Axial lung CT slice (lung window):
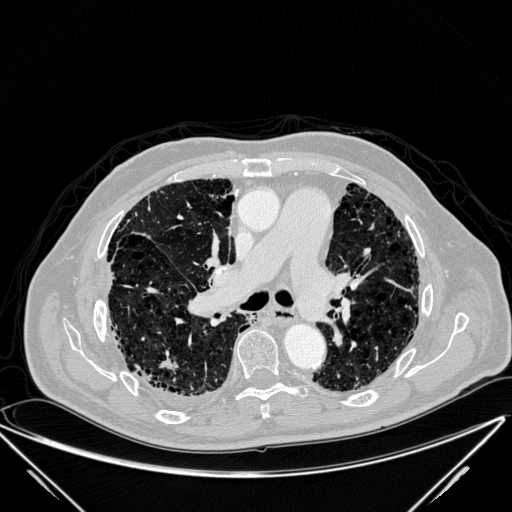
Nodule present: yes
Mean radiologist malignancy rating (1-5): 4.25